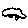
Label: car